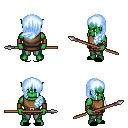
a pixel art fantasy rpg character, male body template, orc, green skin, leather chest armor, teal pants, white cyan left-swept hairstyle, leather bracers, black slippers, spear, four views (front, back, left, right), 2x2 character sprite sheet, small pixel art, hard edges, no anti-aliasing